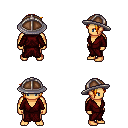
a pixel art fantasy rpg character, male body template, human, tanned skin, red robe, teal pants, light blonde pixie cut hairstyle, chain helm, four views (front, back, left, right), 2x2 character sprite sheet, small pixel art, hard edges, no anti-aliasing